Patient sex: M
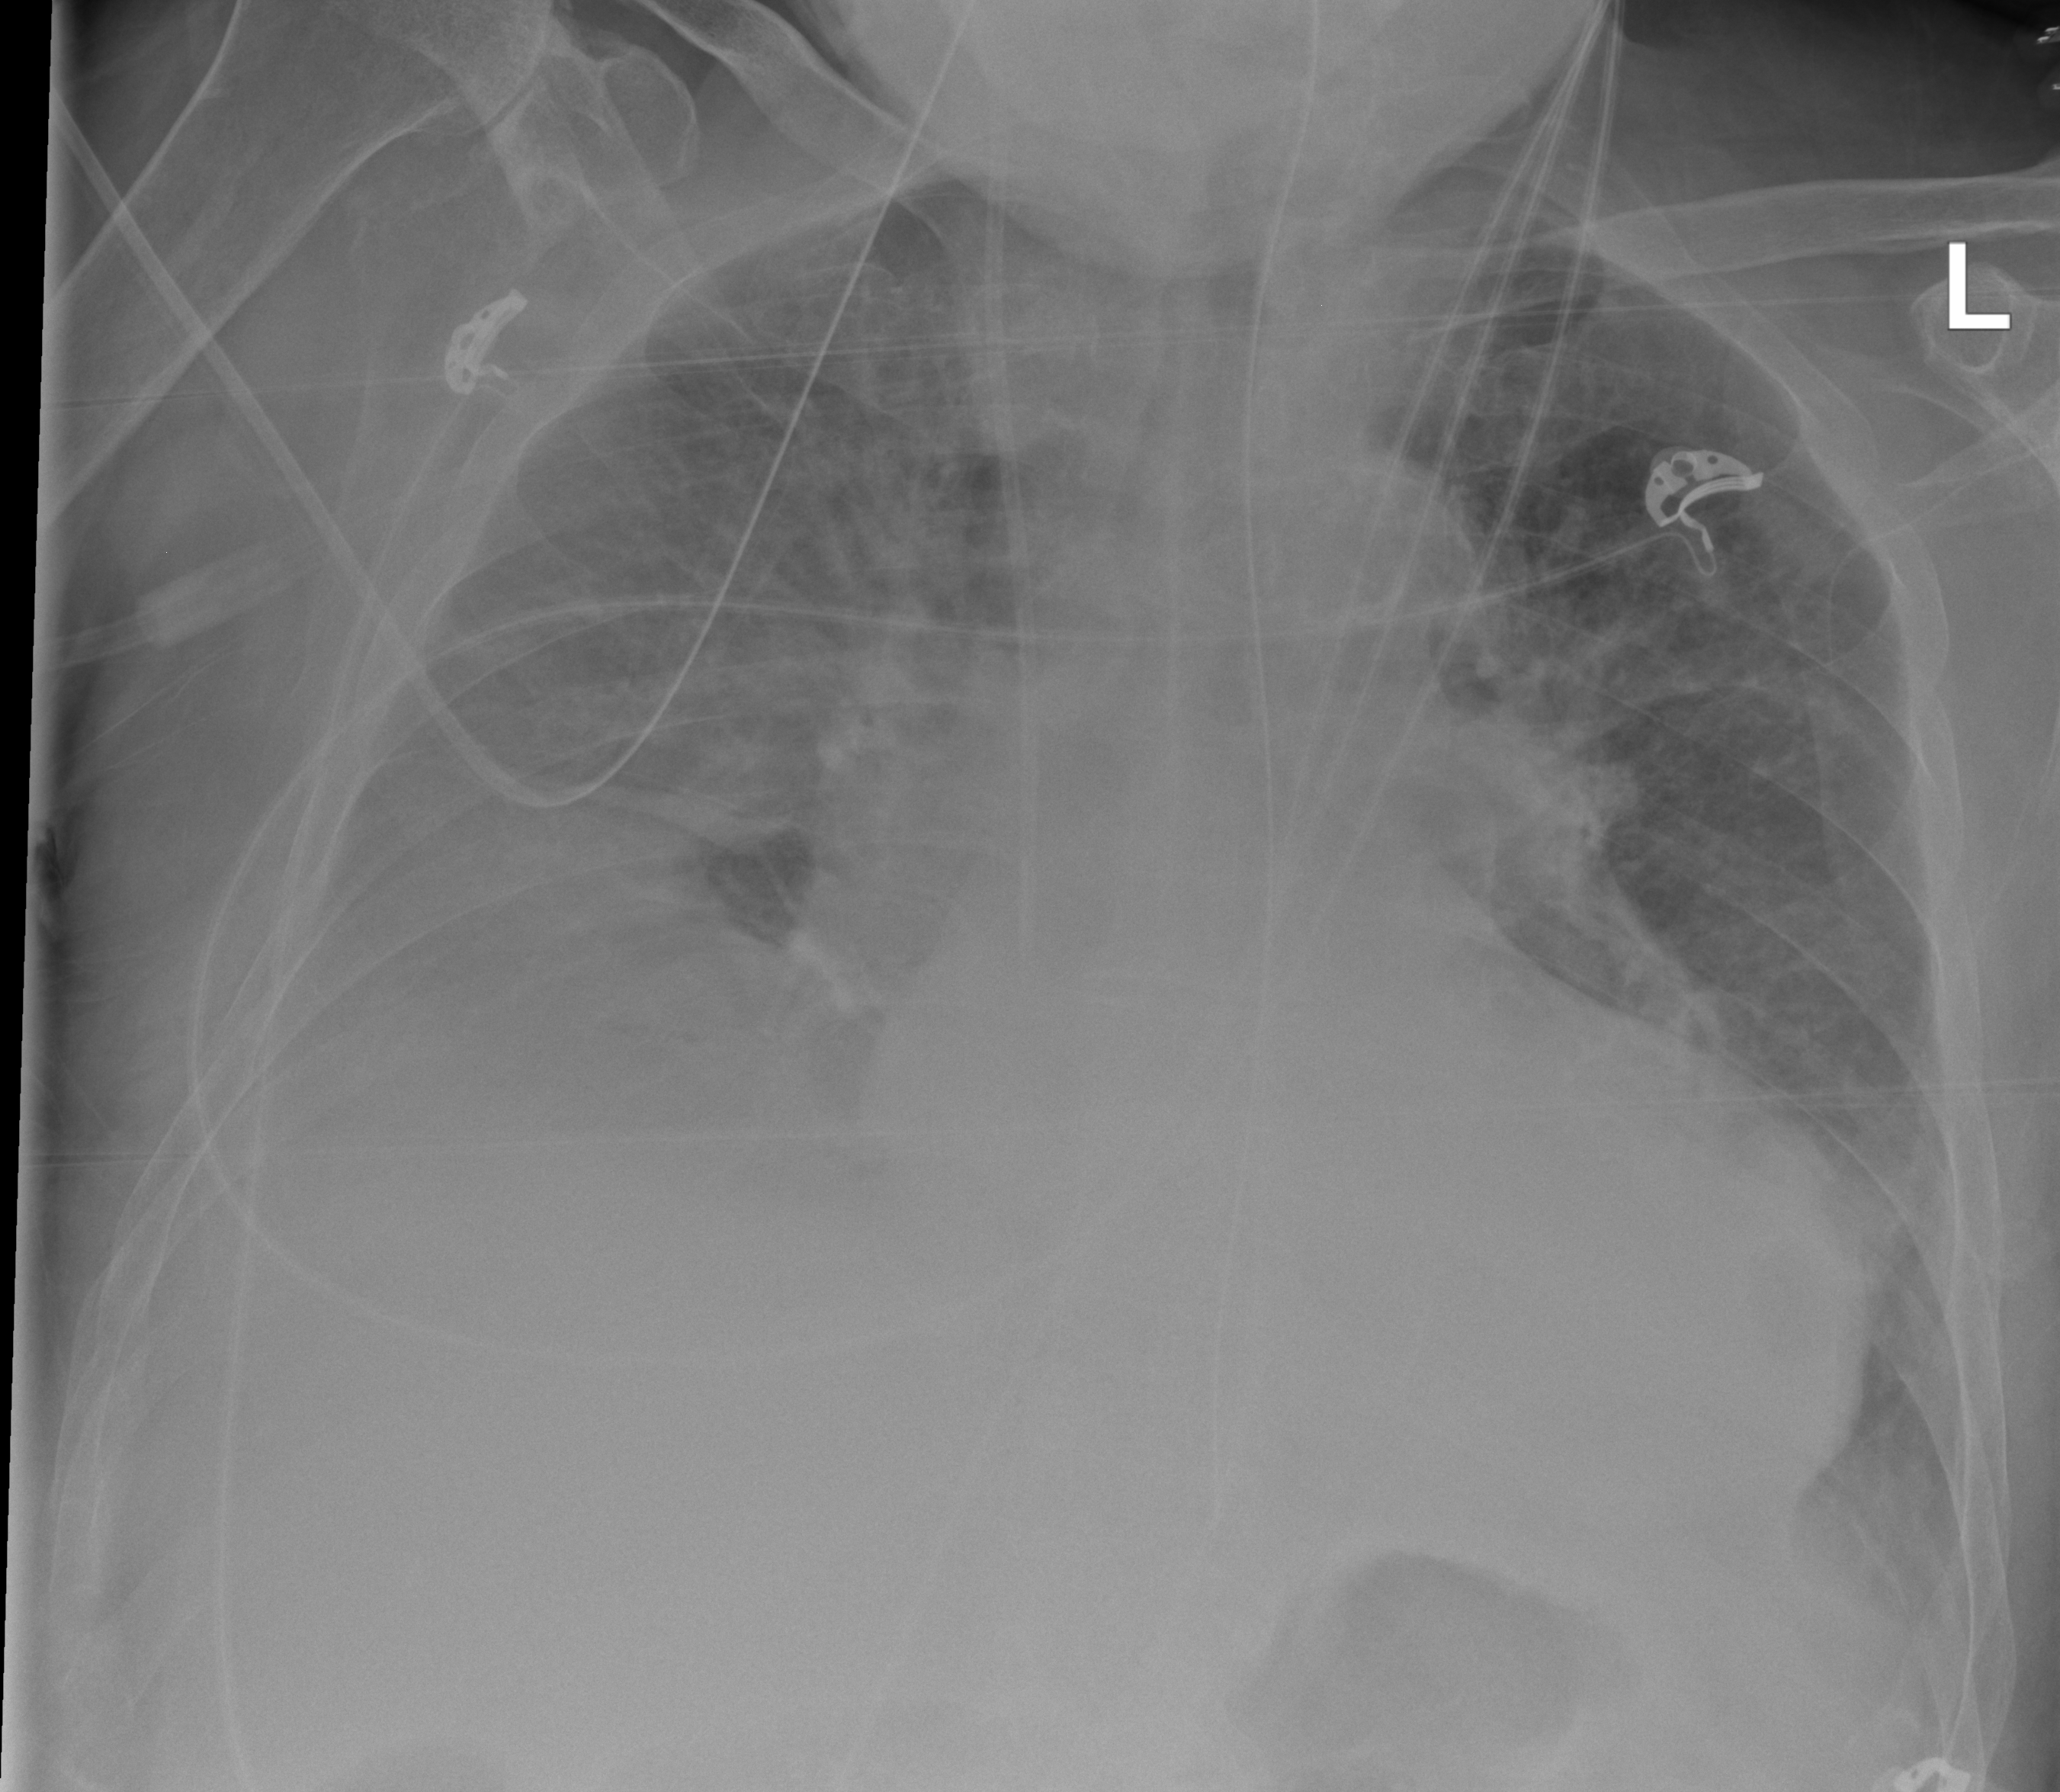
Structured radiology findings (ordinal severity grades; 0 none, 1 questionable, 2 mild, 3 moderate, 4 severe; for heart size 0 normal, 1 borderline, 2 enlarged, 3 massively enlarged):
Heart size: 1
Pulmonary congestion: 2
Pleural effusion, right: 3
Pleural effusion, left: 2
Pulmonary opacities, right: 0
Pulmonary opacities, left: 0
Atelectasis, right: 3
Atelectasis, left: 2